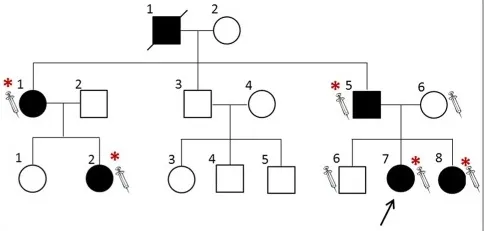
The novel glycyl-tRNA synthetase (GARS) mutation was detected in five individuals with distal hereditary motor neuropathy type V (dHMN-V). (B) The pedigree of the family with dHMN-V. Square = male; circle = female; diagonal black line = deceased individual; black filled symbol = clinically and electromyogram confirmed affected individual; empty symbol = clinically healthy relative; syringe symbol = blood sampled individual; asterisk: individual showing a GARS deleterious variant.
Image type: radiology (mri)